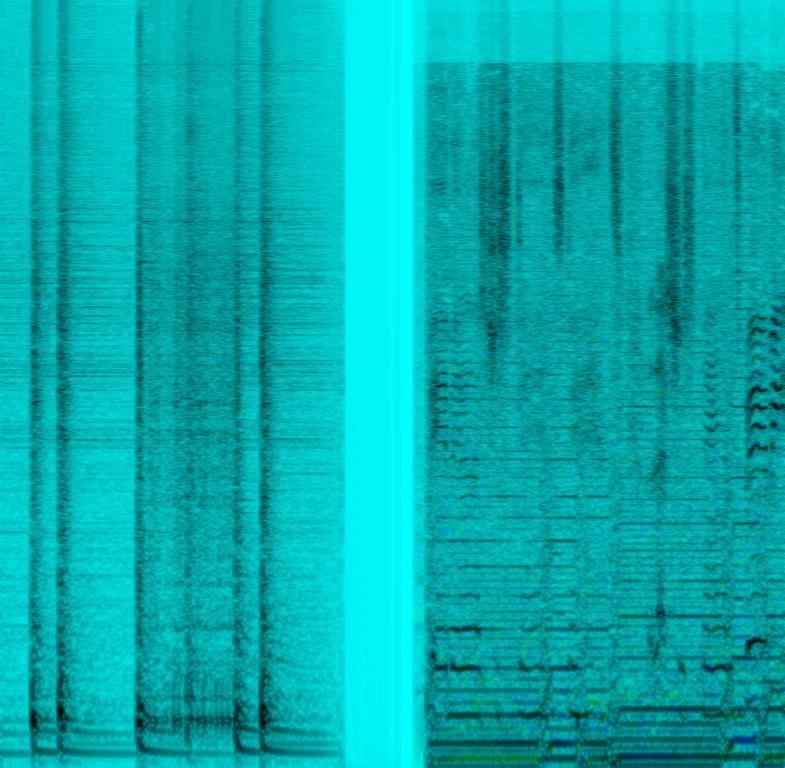
The low quality recording features a drums solo at the very beginning of the loop, after which a pop song starts playing and it consists of a passionate female vocal singing over buzzy synth lead melody. The drums solo contains snare roll and shimmering cymbals. Overall it sounds exciting.